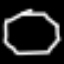
Label: octagon